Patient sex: F
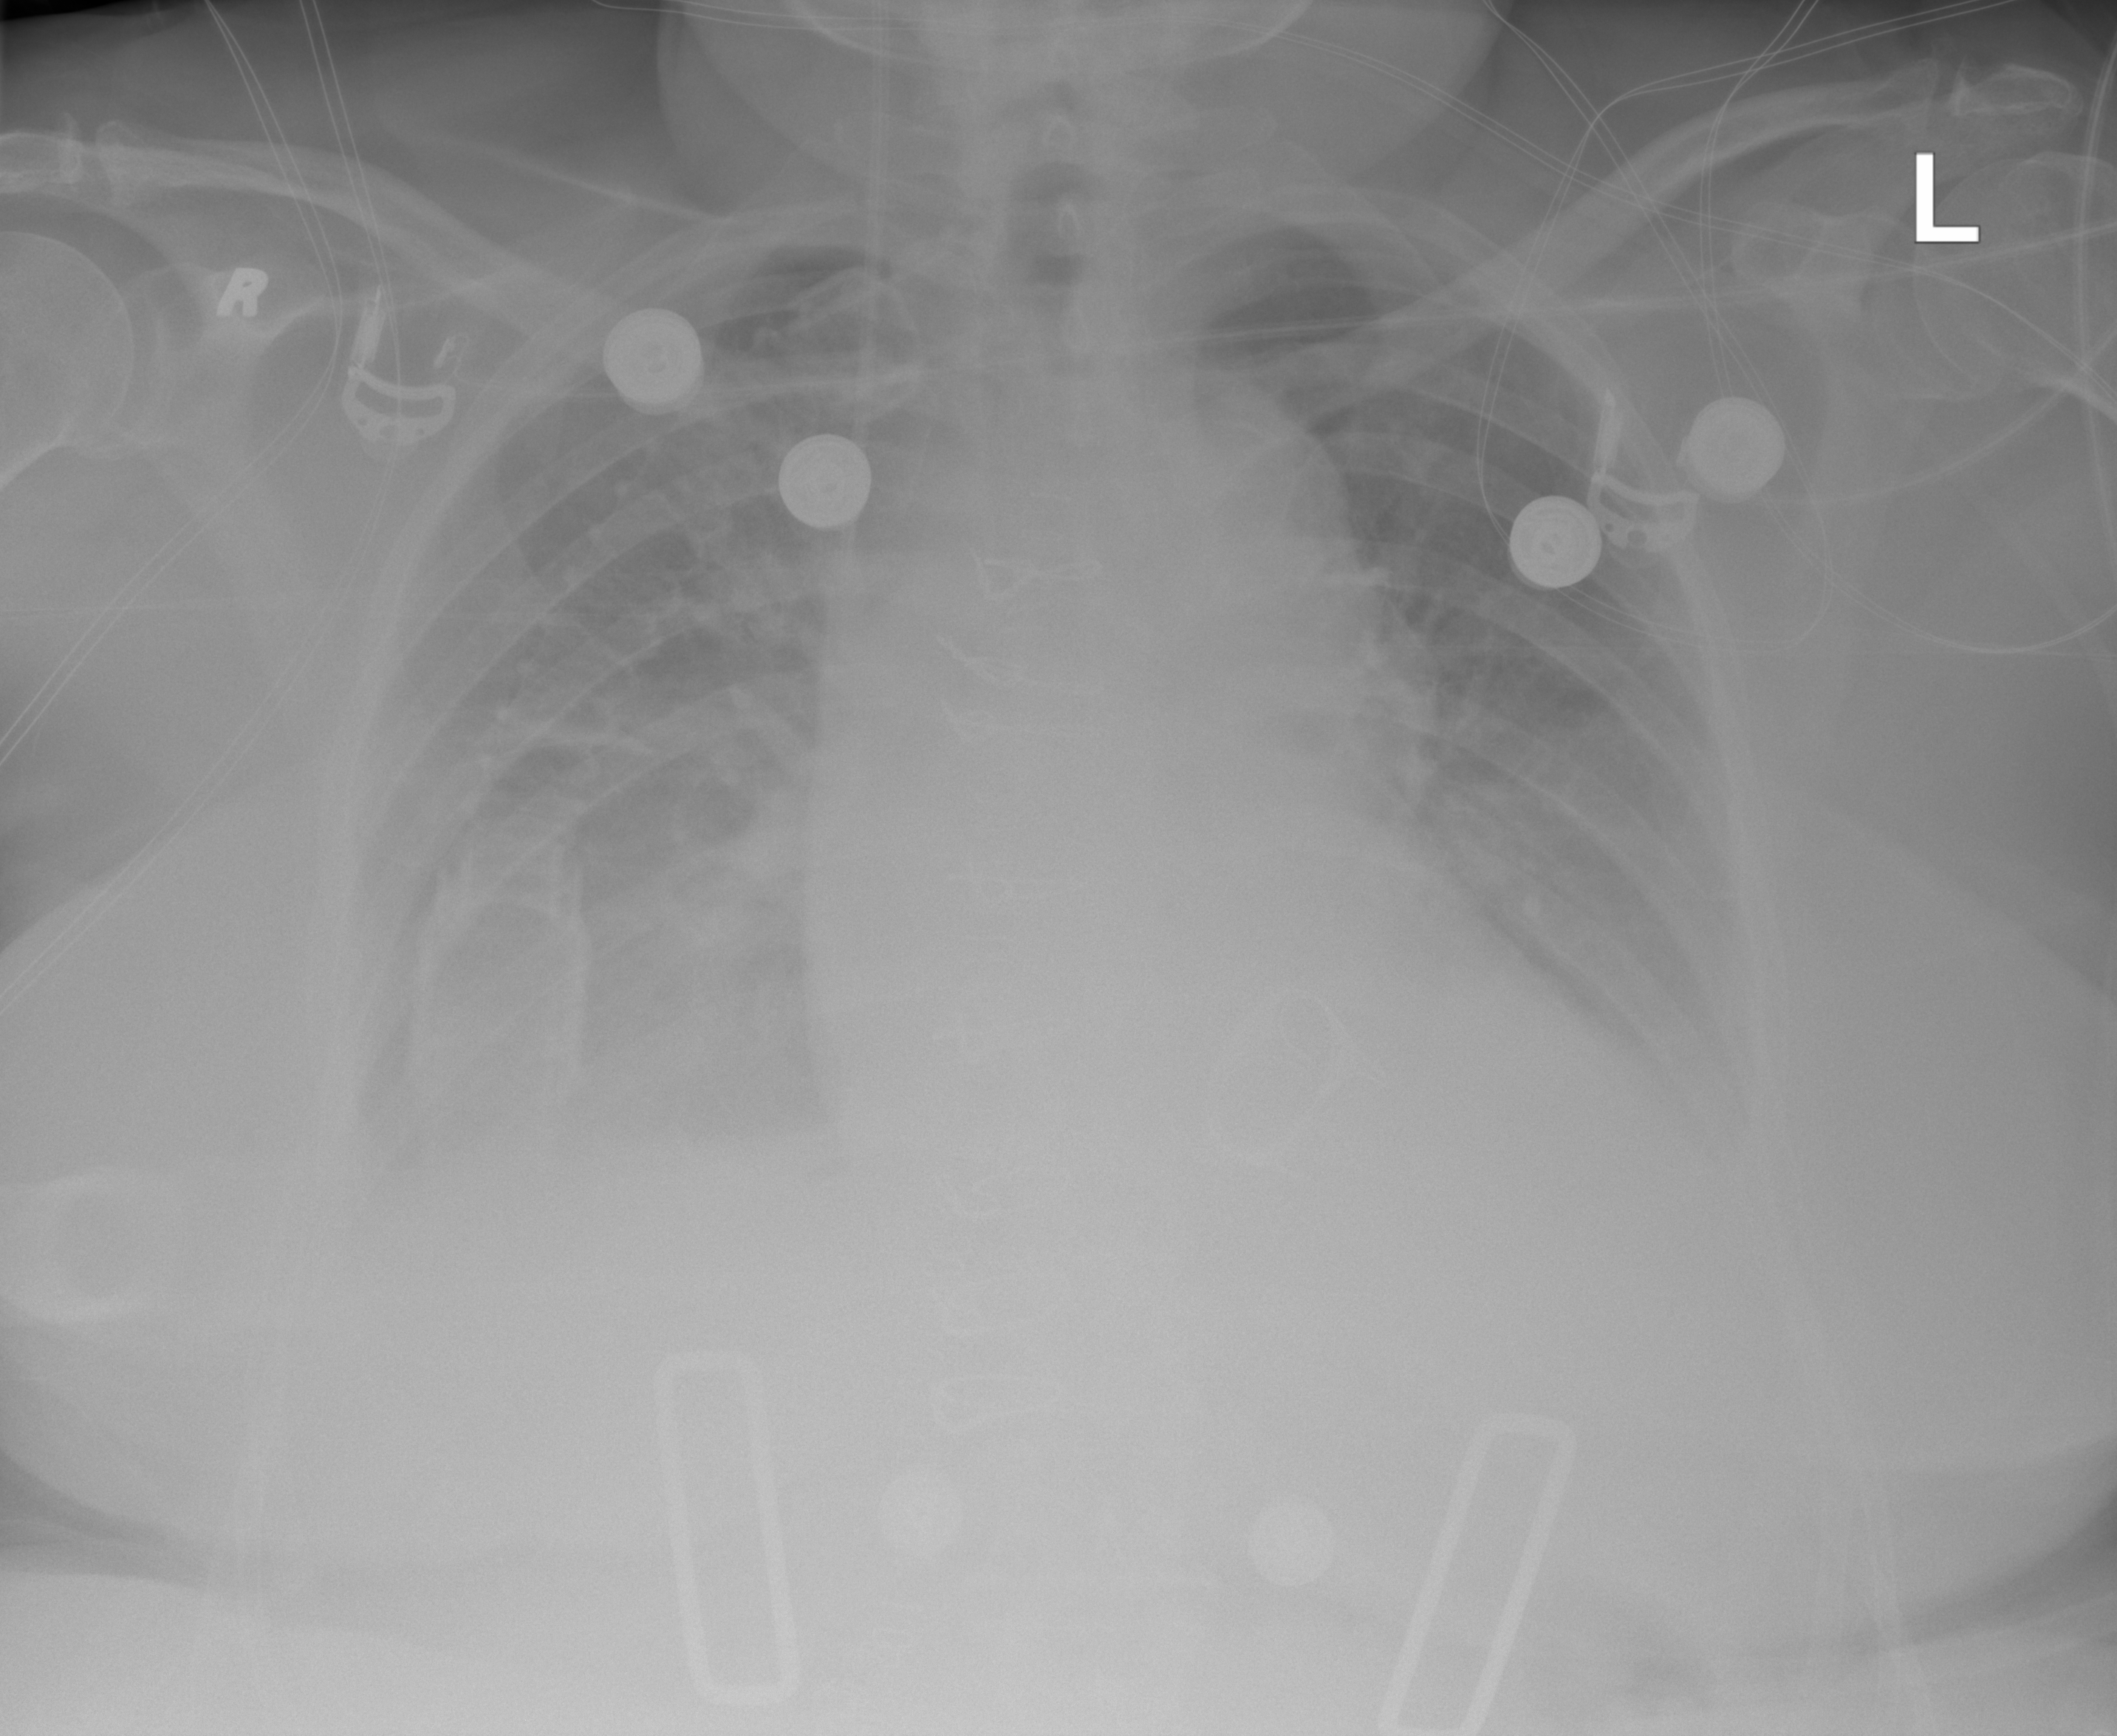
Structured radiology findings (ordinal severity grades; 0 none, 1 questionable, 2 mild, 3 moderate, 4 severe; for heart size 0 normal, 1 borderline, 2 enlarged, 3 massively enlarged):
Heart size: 2
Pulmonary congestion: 2
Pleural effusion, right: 2
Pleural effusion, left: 2
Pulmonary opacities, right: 0
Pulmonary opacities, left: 0
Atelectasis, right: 2
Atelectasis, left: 2